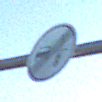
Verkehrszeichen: EndeVerbotUeberholenEinspurigeFahrzeuge
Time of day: MorningAfternoon
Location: Outdoor (Nature)
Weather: Clear
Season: NotSpecified
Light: Natural